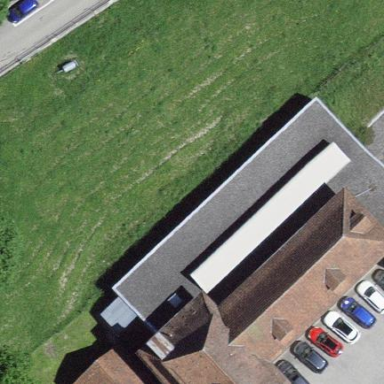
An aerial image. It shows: Garage building.